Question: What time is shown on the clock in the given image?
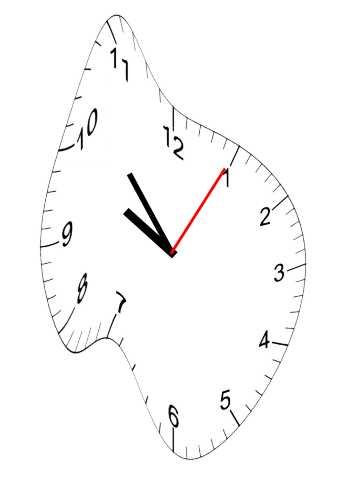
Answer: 09:53:05